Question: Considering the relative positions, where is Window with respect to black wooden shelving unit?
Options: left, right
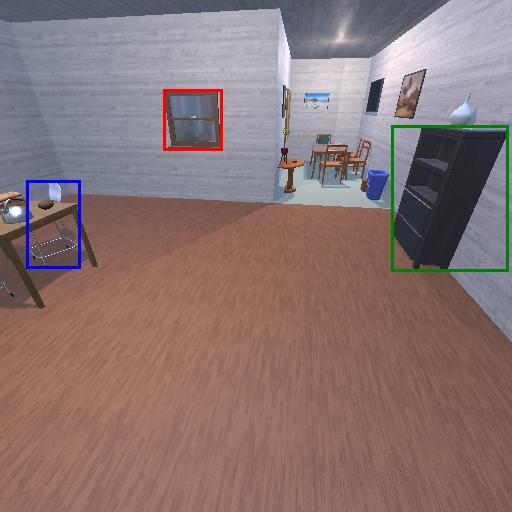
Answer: left